Question: When I run my own app on desktop Gluon, it is working fine, but when I use the debugger to my phone Sony experia the login UI is showing, but when I wrote username and password I can't access the main screen. What do I need to write in my db connect and in build.gradle?
I tried to change mysql version in my build.gradle
to compile
and to compile
'''
buildscript {
repositories {
jcenter()
}
dependencies {
classpath 'org.javafxports:jfxmobile-plugin:1.3.16'
}
}
apply plugin: 'org.javafxports.jfxmobile'
repositories {
jcenter()
maven {
url 'http://nexus.gluonhq.com/nexus/content/repositories/releases'
}
}
mainClassName = 'com.crm.CRM'
dependencies {
compile 'com.gluonhq:charm:5.0.2'
compile 'mysql:mysql-connector-java:8.0.13'
compile 'com.jcraft:jsch:0.1.54'
}
jfxmobile {
downConfig {
version = '3.8.6'
// Do not edit the line below. Use Gluon Mobile Settings in your
project context menu instead
plugins 'display', 'lifecycle', 'statusbar', 'storage'
}
android {
javafxportsVersion = '8.60.11'
packagingOptions {
exclude 'META-INF/LICENSE'
exclude 'META-INF/LICENSE.txt'
exclude 'META-INF/NOTICE'
exclude 'META-INF/NOTICE.txt'
exclude 'META-INF/rxjava.properties'
exclude 'META-INF/spring.schemas'
exclude 'META-INF/INDEX.LIST'
}
// compileSdkVersio=28
manifest = 'src/android/AndroidManifest.xml'
}
ios {
infoPList = file('src/ios/Default-Info.plist')
forceLinkClasses = [
'com.gluonhq.**.*',
'javax.annotations.**.*',
'javax.inject.**.*',
'javax.json.**.*',
'org.glassfish.json.**.*'
]
}
}
'''
and this is the code for connect db :
'''
public static Connection getConnection() {
try {
//Your Database usrl using String,ensure it is correct
Class.forName("com.mysql.jdbc.Driver");
Connection con =
DriverManager.getConnection("jdbc:mysql://192.168.43.13:3306/crmywa?
useUnicode=yes&characterEncoding=UTF-8", "root", "");
return con;
} catch (Exception ex) {
Logger.getLogger(dbmobo.class.getName()).log(Level.SEVERE, null, ex);
}
return null;
}
'''

after i check the result adb logcat i got this result :
'''
01-31 18:51:01.399 17374 17407 W System.err: Loading class 'com.mysql.jdbc.Driver'. This is deprecated. The new driver class is 'com.mysql.cj.jdbc.Driver'. The driver is automatically registered via the SPI and manual loading of the driver class is generally unnecessary.
01-31 18:51:01.403 17374 17407 W System.err: Exception in Application start method
01-31 18:51:01.405 17374 17407 I System.out:QuantumRenderer: shutdown
01-31 18:51:01.406 17374 17402 W System.err: java.lang.reflect.InvocationTargetException
01-31 18:51:01.406 17374 17402 W System.err: at java.lang.reflect.Method.invoke(Native Method)
01-31 18:51:01.406 17374 17402 W System.err: at javafxports.android.DalvikLauncher$1.run(DalvikLauncher.java:188)
01-31 18:51:01.406 17374 17402 W System.err: at java.lang.Thread.run(Thread.java:761)
01-31 18:51:01.406 364 3793 I BufferQueueProducer: <URL> new GraphicBuffer needed
01-31 18:51:01.406 17374 17402 W System.err: Caused by: java.lang.RuntimeException: Exception in Application start method
01-31 18:51:01.406 17374 17402 W System.err: at com.sun.javafx.application.LauncherImpl.launchApplication1(LauncherImpl.java:917)
01-31 18:51:01.406 17374 17402 W System.err: at com.sun.javafx.application.LauncherImpl.lambda$launchApplication$138(LauncherImpl.java:182)
01-31 18:51:01.406 17374 17402 W System.err: at com.sun.javafx.application.LauncherImpl.access$lambda$1(LauncherImpl.java)
01-31 18:51:01.407 17374 17402 W System.err: at com.sun.javafx.application.LauncherImpl$$Lambda$2.run(Unknown Source)
01-31 18:51:01.407 17374 17402 W System.err: ... 1 more
01-31 18:51:01.407 17374 17402 W System.err: Caused by: javafx.fxml.LoadException:
01-31 18:51:01.407 17374 17402 W System.err: file:/data/app/com.crm-1/base.apk!/fxml/login.fxml:21
01-31 18:51:01.407 17374 17402 W System.err: at javafx.fxml.FXMLLoader.constructLoadException(FXMLLoader.java:2601)
01-31 18:51:01.407 17374 17402 W System.err: at javafx.fxml.FXMLLoader.loadImpl(FXMLLoader.java:2579)
01-31 18:51:01.407 17374 17402 W System.err: at javafx.fxml.FXMLLoader.loadImpl(FXMLLoader.java:2441)
01-31 18:51:01.407 17374 17402 W System.err: at javafx.fxml.FXMLLoader.loadImpl(FXMLLoader.java:3214)
01-31 18:51:01.407 17374 17402 W System.err: at javafx.fxml.FXMLLoader.loadImpl(FXMLLoader.java:3175)
01-31 18:51:01.407 17374 17402 W System.err: at javafx.fxml.FXMLLoader.loadImpl(FXMLLoader.java:3148)
01-31 18:51:01.407 17374 17402 W System.err: at javafx.fxml.FXMLLoader.loadImpl(FXMLLoader.java:3124)
01-31 18:51:01.407 17374 17402 W System.err: at javafx.fxml.FXMLLoader.loadImpl(FXMLLoader.java:3104)
01-31 18:51:01.407 17374 17402 W System.err: at javafx.fxml.FXMLLoader.load(FXMLLoader.java:3097)
01-31 18:51:01.407 17374 17402 W System.err: at com.crm.CRM.start(CRM.java:15)
01-31 18:51:01.407 17374 17402 W System.err: at com.sun.javafx.application.LauncherImpl.lambda$launchApplication1$145(LauncherImpl.java:863)
01-31 18:51:01.408 17374 17402 W System.err: at com.sun.javafx.application.LauncherImpl.access$lambda$8(LauncherImpl.java)
01-31 18:51:01.408 17374 17402 W System.err: at com.sun.javafx.application.LauncherImpl$$Lambda$9.run(Unknown Source)
01-31 18:51:01.408 17374 17402 W System.err: at com.sun.javafx.application.PlatformImpl.lambda$runAndWait$158(PlatformImpl.java:326)
01-31 18:51:01.408 17374 17402 W System.err: at com.sun.javafx.application.PlatformImpl.access$lambda$6(PlatformImpl.java)
01-31 18:51:01.408 17374 17402 W System.err: at com.sun.javafx.application.PlatformImpl$$Lambda$7.run(Unknown Source)
01-31 18:51:01.408 17374 17402 W System.err: at com.sun.javafx.application.PlatformImpl.lambda$null$156(PlatformImpl.java:295)
01-31 18:51:01.408 17374 17402 W System.err: at com.sun.javafx.application.PlatformImpl.access$lambda$18(PlatformImpl.java)
01-31 18:51:01.408 17374 17402 W System.err: at com.sun.javafx.application.PlatformImpl$$Lambda$19.run(Unknown Source)
01-31 18:51:01.408 17374 17402 W System.err: at java.security.AccessController.doPrivileged(AccessController.java:57)
01-31 18:51:01.408 17374 17402 W System.err: at com.sun.javafx.application.PlatformImpl.lambda$runLater$157(PlatformImpl.java:294)
01-31 18:51:01.408 17374 17402 W System.err: at com.sun.javafx.application.PlatformImpl.access$lambda$5(PlatformImpl.java)
01-31 18:51:01.408 17374 17402 W System.err: at com.sun.javafx.application.PlatformImpl$$Lambda$6.run(Unknown Source)
01-31 18:51:01.408 17374 17402 W System.err: at com.sun.glass.ui.monocle.RunnableProcessor.runLoop(RunnableProcessor.java:93)
01-31 18:51:01.408 17374 17402 W System.err: at com.sun.glass.ui.monocle.RunnableProcessor.run(RunnableProcessor.java:52)
01-31 18:51:01.408 17374 17402 W System.err: ... 1 more
01-31 18:51:01.409 17374 17402 W System.err: Caused by:java.lang.UnsupportedOperationException
01-31 18:51:01.409 17374 17402 W System.err: at java.util.regex.Matcher.group(Matcher.java:383)
01-31 18:51:01.409 17374 17402 W System.err: at com.mysql.cj.conf.ConnectionUrlParser.isConnectionStringSupported(ConnectionUrlParser.java:152)
01-31 18:51:01.409 17374 17402 W System.err: at com.mysql.cj.conf.ConnectionUrl.acceptsUrl(ConnectionUrl.java:258)
01-31 18:51:01.409 17374 17402 W System.err: at com.mysql.cj.jdbc.NonRegisteringDriver.connect(NonRegisteringDriver.java:195)
01-31 18:51:01.409 17374 17402 W System.err: at java.sql.DriverManager.getConnection(DriverManager.java:569)
01-31 18:51:01.409 17374 17402 W System.err: at java.sql.DriverManager.getConnection(DriverManager.java:219)
01-31 18:51:01.409 17374 17402 W System.err: at com.crm.dbmobo.getConnection(dbmobo.java:17)
01-31 18:51:01.409 17374 17402 W System.err: at com.crm.LoginController.<init>(LoginController.java:78)
01-31 18:51:01.409 17374 17402 W System.err: at java.lang.Class.newInstance(Native Method)
01-31 18:51:01.409 17374 17402 W System.err: at sun.reflect.misc.ReflectUtil.newInstance(ReflectUtil.java:45)
01-31 18:51:01.409 17374 17402 W System.err: at javafx.fxml.FXMLLoader$ValueElement.processAttribute(FXMLLoader.java:927)
01-31 18:51:01.409 17374 17402 W System.err: at javafx.fxml.FXMLLoader$InstanceDeclarationElement.processAttribute(FXMLLoader.java:971)
01-31 18:51:01.409 17374 17402 W System.err: at javafx.fxml.FXMLLoader$Element.processStartElement(FXMLLoader.java:220)
01-31 18:51:01.409 17374 17402 W System.err: at javafx.fxml.FXMLLoader$ValueElement.processStartElement(FXMLLoader.java:744)
01-31 18:51:01.409 17374 17402 W System.err: at javafx.fxml.FXMLLoader.processStartElement(FXMLLoader.java:2707)
01-31 18:51:01.409 17374 17402 W System.err: at javafx.fxml.FXMLLoader.loadImpl(FXMLLoader.java:2527)
01-31 18:51:01.409 17374 17402 W System.err: ... 24 more
01-31 18:51:01.411 364 3793 I BufferQueueProducer: <URL> new GraphicBuffer needed
'''
<URL>
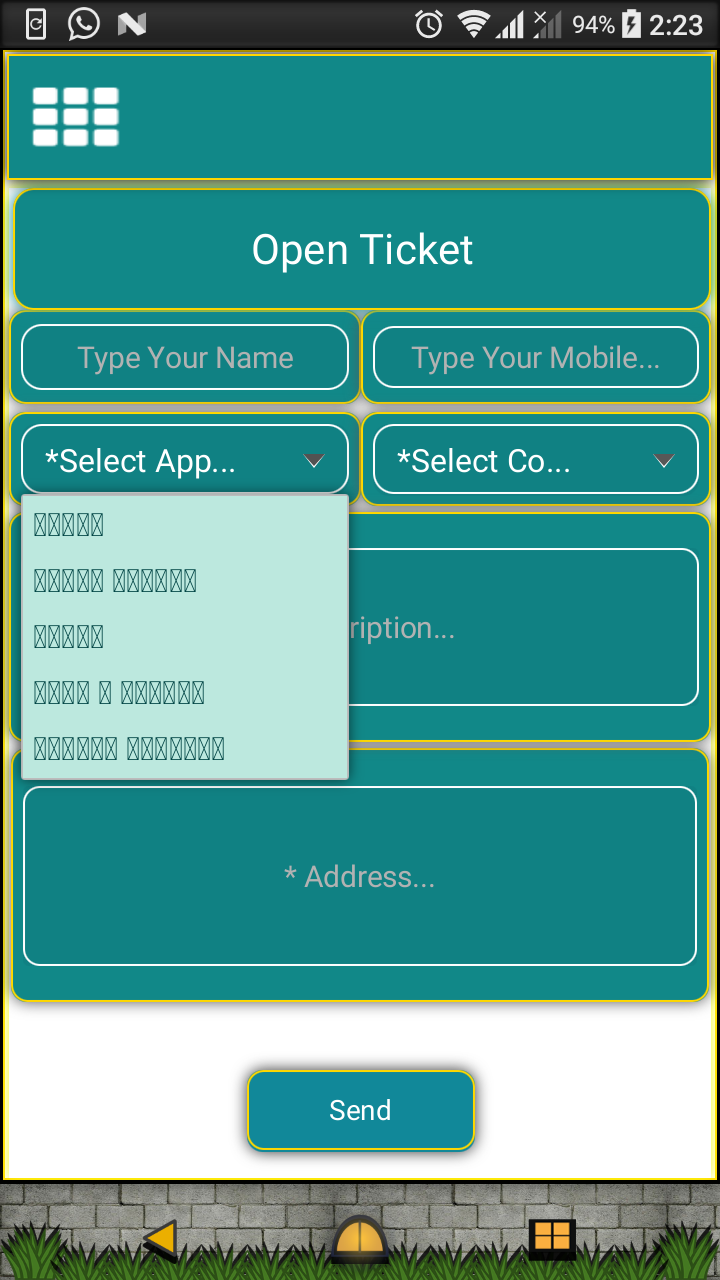
Answer: the problem for the app is not open on my phone i solve it by this syntax on mysql :
'''
CREATE USER 'username'@'localhost' IDENTIFIED BY 'password';
GRANT ALL PRIVILEGES ON *.* TO 'username'@'localhost' WITH GRANT OPTION;
CREATE USER 'username'@'%' IDENTIFIED BY 'password';
GRANT ALL PRIVILEGES ON *.* TO 'username'@'%' WITH GRANT OPTION;
FLUSH PRIVILEGES;
'''
then you most add the new user into your database
and is working very well
i took it from this link :
<URL>
and my build.gradle :
'''
buildscript {
repositories {
jcenter()
}
dependencies {
classpath 'org.javafxports:jfxmobile-plugin:1.3.16'
}
}
apply plugin: 'org.javafxports.jfxmobile'
repositories {
jcenter()
maven {
url 'http://nexus.gluonhq.com/nexus/content/repositories/releases'
}
}
mainClassName = 'com.crm.CRM'
dependencies {
compile 'mysql:mysql-connector-java:3.1.12'
}
jfxmobile {
downConfig {
version = '3.8.6'
// Do not edit the line below. Use Gluon Mobile Settings in your project context menu instead
plugins 'display', 'lifecycle', 'statusbar', 'storage'
}
android {
javafxportsVersion = '8.60.11'
packagingOptions {
exclude 'META-INF/LICENSE'
exclude 'META-INF/LICENSE.txt'
exclude 'META-INF/NOTICE'
exclude 'META-INF/NOTICE.txt'
exclude 'META-INF/rxjava.properties'
exclude 'META-INF/spring.schemas'
exclude 'META-INF/INDEX.LIST'
}
// compileSdkVersio=28
manifest = 'src/android/AndroidManifest.xml'
}
ios {
infoPList = file('src/ios/Default-Info.plist')
forceLinkClasses = [
'com.gluonhq.**.*',
'javax.annotations.**.*',
'javax.inject.**.*',
'javax.json.**.*',
'org.glassfish.json.**.*'
]
}
}
'''